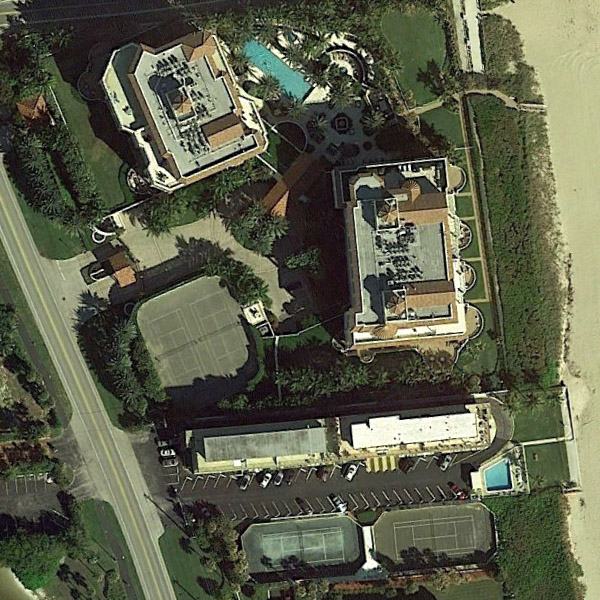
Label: Resort